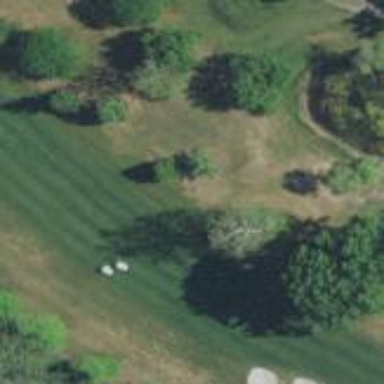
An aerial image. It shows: Golf fairway surrounded by grass.